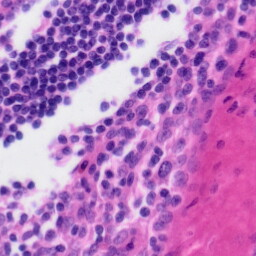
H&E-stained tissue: Tonsil